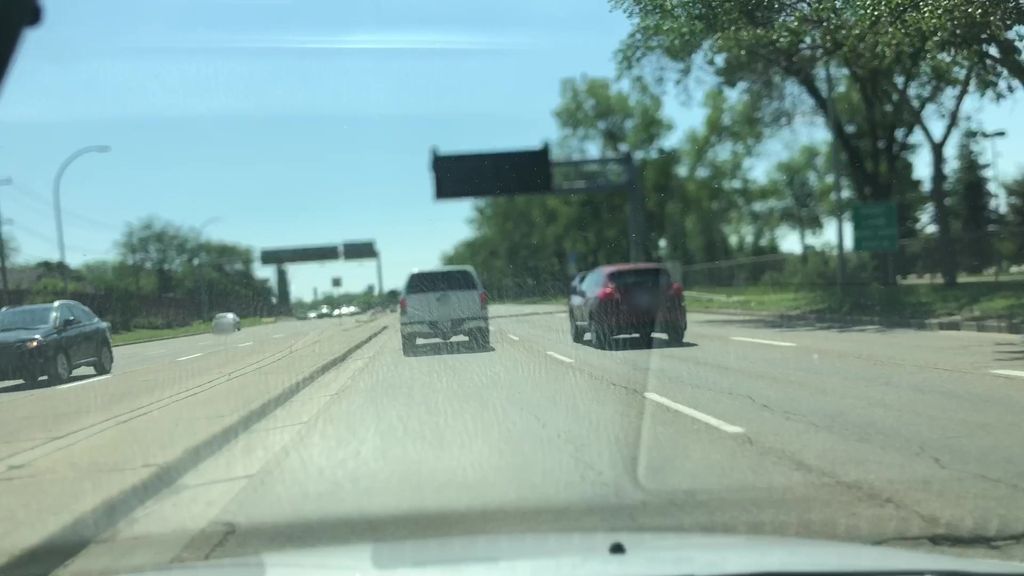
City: edmonton